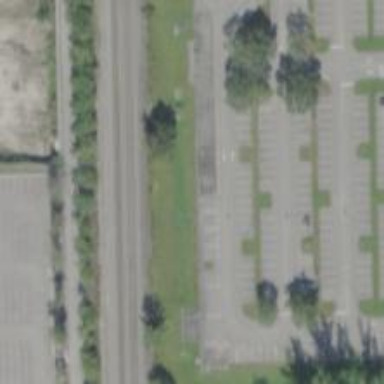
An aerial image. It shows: Parking space.